Field crop: maize
Growth stage: 2
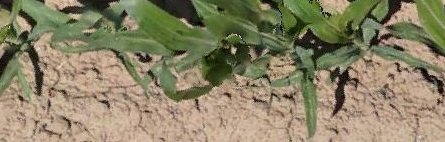
Species: maize